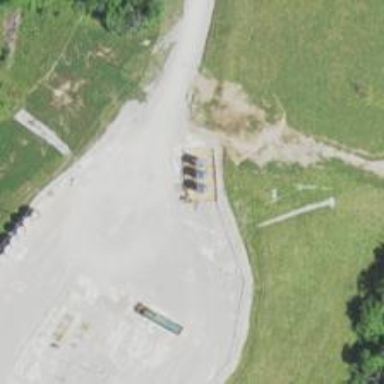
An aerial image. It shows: Storage tank that is man-made.